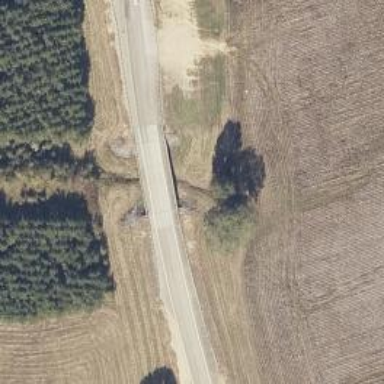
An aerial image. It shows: Asphalt road on secondary bridge.